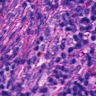
Metastatic tissue present: no